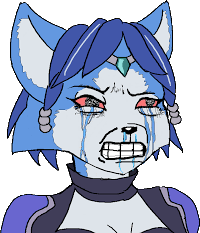
Label: 5_Animal